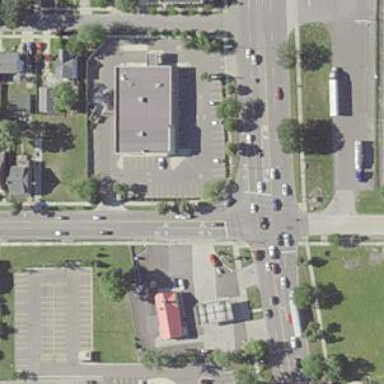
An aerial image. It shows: Secondary road with separate sidewalk.